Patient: sex F, age 51
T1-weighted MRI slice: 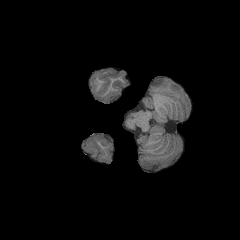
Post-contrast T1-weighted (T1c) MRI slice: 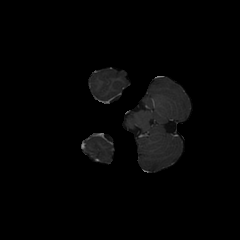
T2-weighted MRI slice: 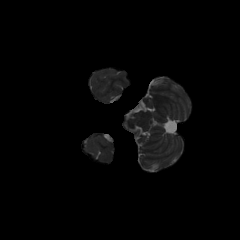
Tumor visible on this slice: no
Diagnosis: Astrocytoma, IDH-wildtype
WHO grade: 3